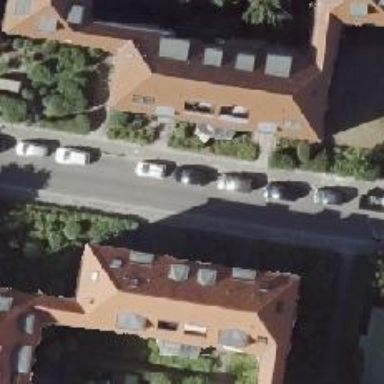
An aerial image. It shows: Residential road with sidewalks on both sides.